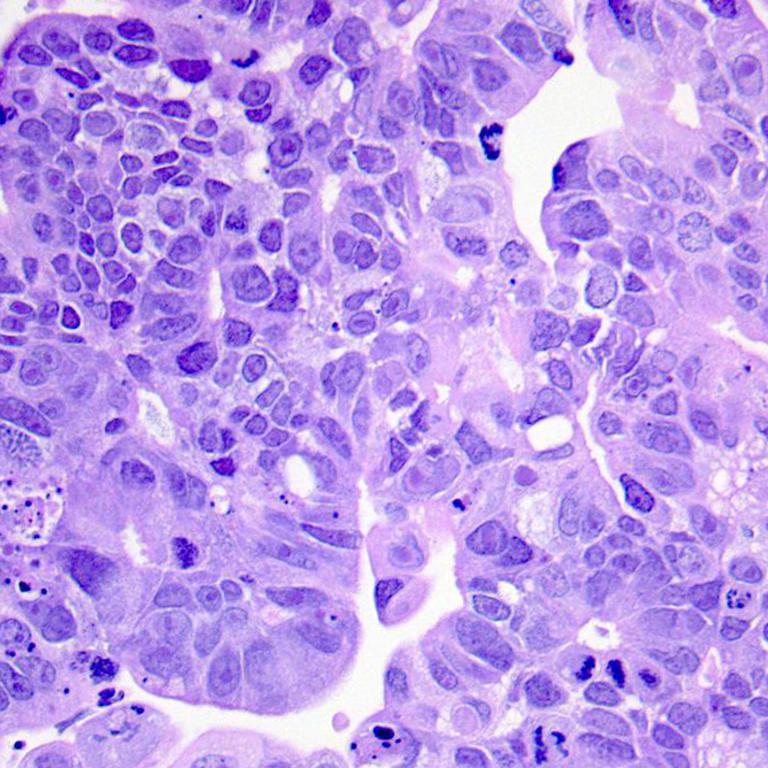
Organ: colon
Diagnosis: adenocarcinomas